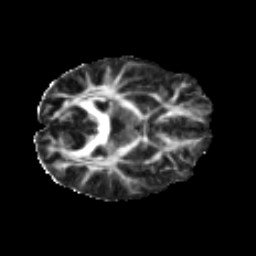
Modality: FA
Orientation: axial
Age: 26
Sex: male
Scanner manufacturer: ge
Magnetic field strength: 3 T
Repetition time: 7.8 s
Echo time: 0.0608 s